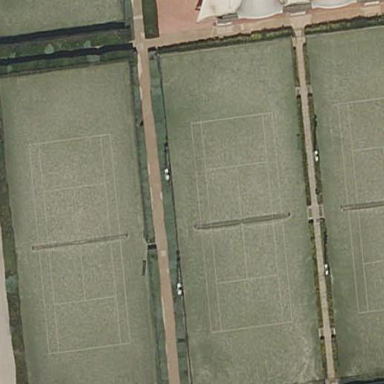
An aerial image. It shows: Tennis court on the leisure land pitch.